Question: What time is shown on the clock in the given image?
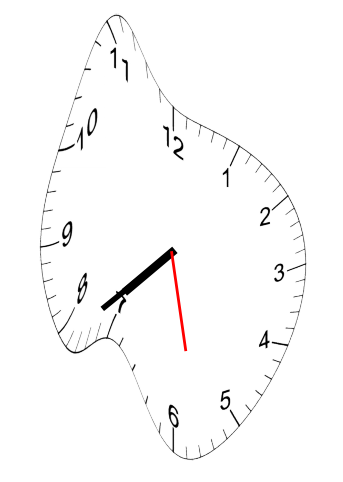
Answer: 07:38:28